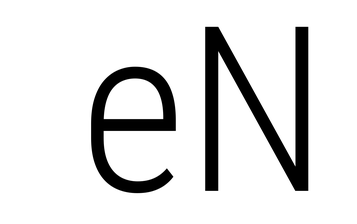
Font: Roboto_Condensed_Light